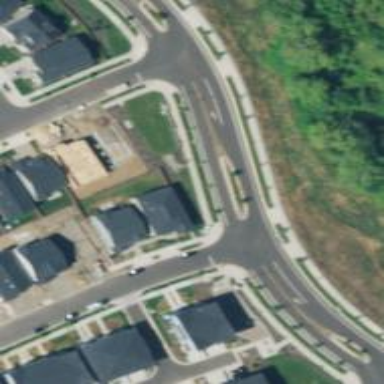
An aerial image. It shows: Unmarked road crossing.